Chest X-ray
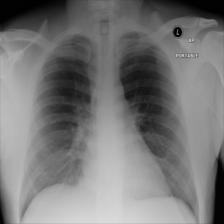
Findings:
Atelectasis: negative
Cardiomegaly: negative
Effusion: negative
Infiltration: negative
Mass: negative
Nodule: negative
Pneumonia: negative
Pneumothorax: negative
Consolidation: negative
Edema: negative
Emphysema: negative
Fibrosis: negative
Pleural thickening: negative
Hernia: negative